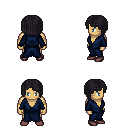
a pixel art fantasy rpg character, male body template, human, tanned skin, blue robe, magenta pants, raven pageboy hairstyle, maroon shoes, four views (front, back, left, right), 2x2 character sprite sheet, small pixel art, hard edges, no anti-aliasing